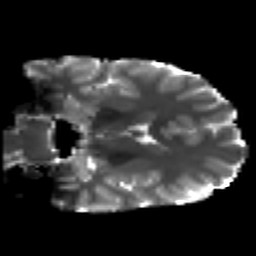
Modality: T2w
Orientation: coronal
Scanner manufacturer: ge
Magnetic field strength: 3 T
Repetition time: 7.98 s
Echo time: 0.0701 s